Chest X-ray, AP view. Patient: 57 years old, sex F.
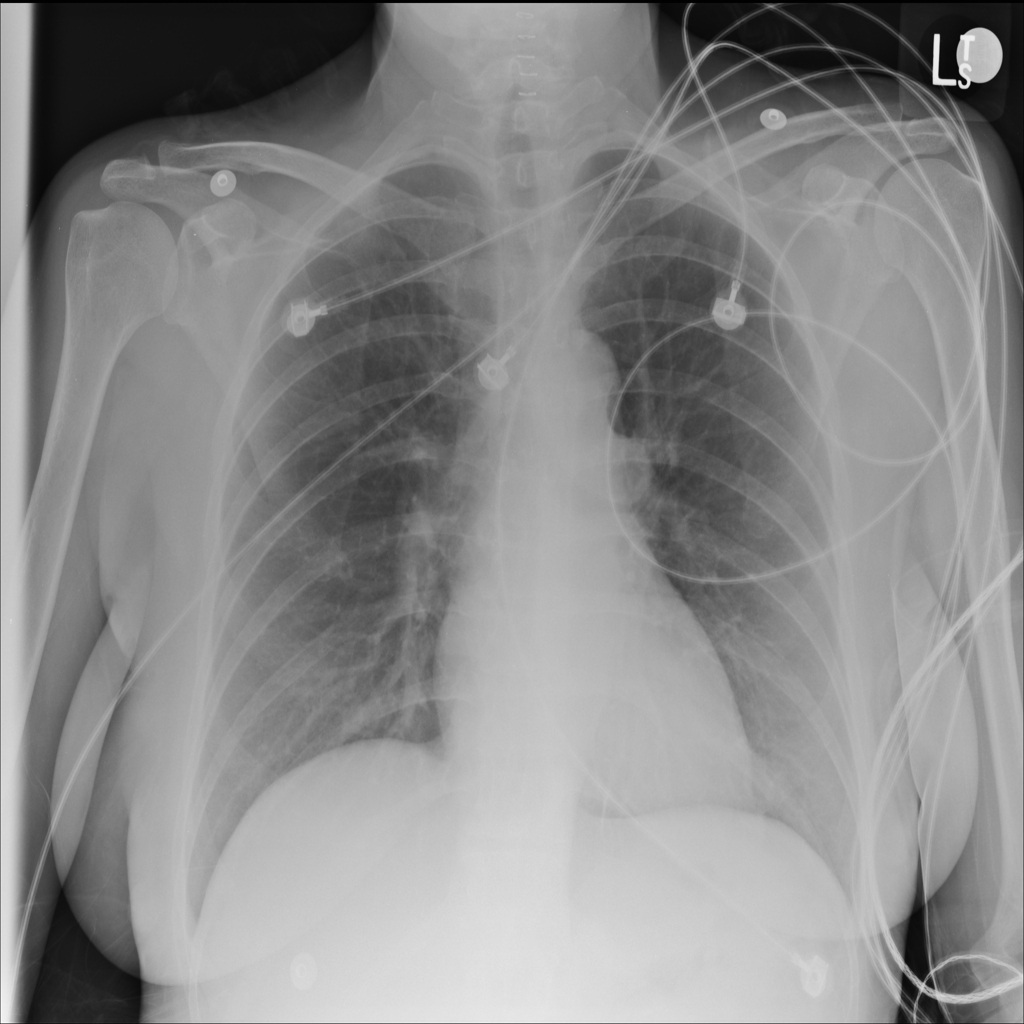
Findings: No Finding